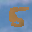
Label: 5